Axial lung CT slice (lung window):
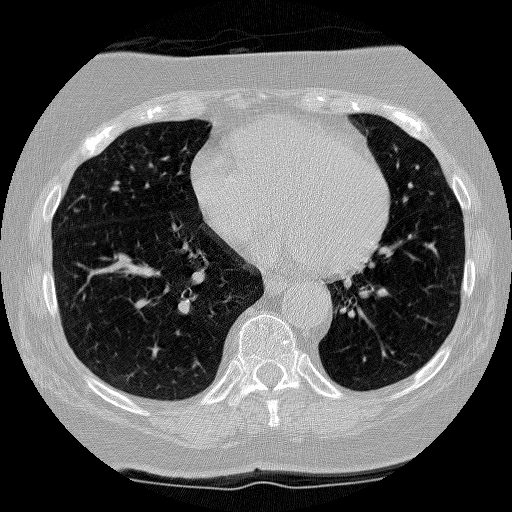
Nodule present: no